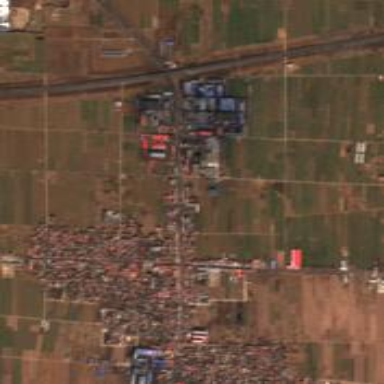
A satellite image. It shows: Township classified as town.